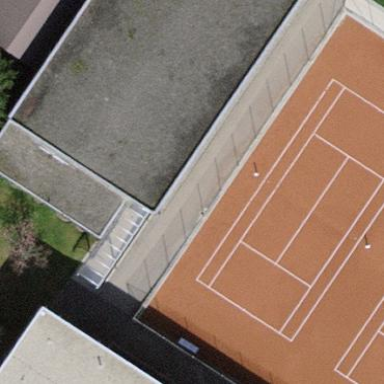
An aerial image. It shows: Tennis court on pitch.